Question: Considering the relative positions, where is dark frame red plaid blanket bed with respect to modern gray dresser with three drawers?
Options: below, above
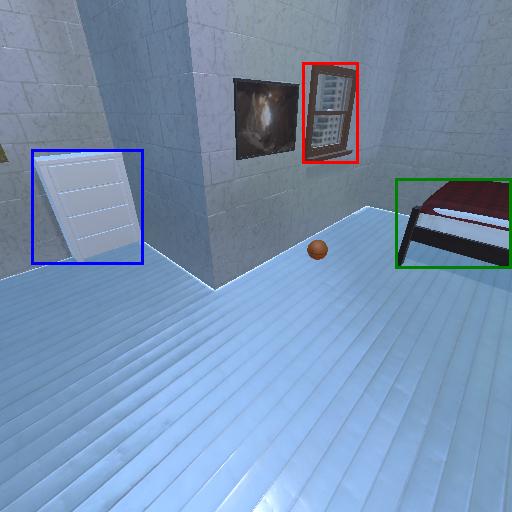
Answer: below